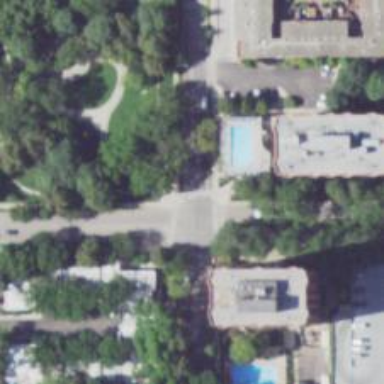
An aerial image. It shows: Residential road with separate sidewalk.